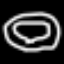
Label: donut